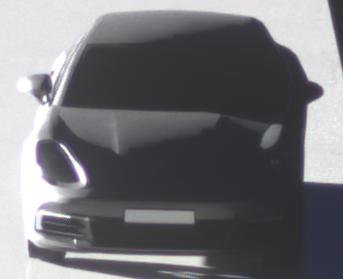
Make: Porsche
Model: Panamera
Detailed model: Panamera (971)
Model produced from: 2016/11
Model produced until: 2018/08
Doors: 5
Color: gray
Road condition: wet road
Daytime: sunrise or sunset
Contrast: high contrast